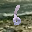
Label: 6